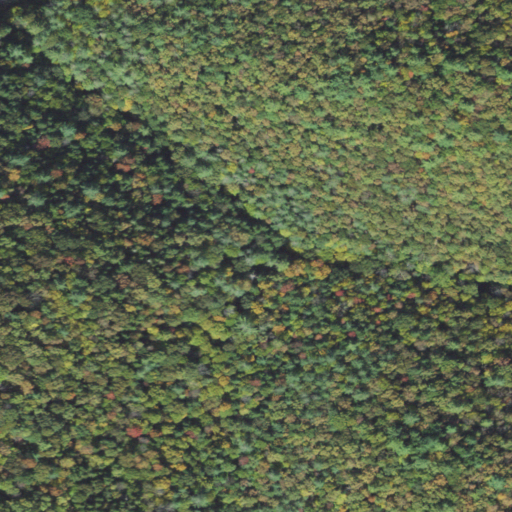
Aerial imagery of valley in Pennsylvania named Leeds Hollow containing mixed forest, evergreen forest, deciduous forest, and open development